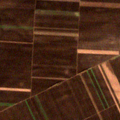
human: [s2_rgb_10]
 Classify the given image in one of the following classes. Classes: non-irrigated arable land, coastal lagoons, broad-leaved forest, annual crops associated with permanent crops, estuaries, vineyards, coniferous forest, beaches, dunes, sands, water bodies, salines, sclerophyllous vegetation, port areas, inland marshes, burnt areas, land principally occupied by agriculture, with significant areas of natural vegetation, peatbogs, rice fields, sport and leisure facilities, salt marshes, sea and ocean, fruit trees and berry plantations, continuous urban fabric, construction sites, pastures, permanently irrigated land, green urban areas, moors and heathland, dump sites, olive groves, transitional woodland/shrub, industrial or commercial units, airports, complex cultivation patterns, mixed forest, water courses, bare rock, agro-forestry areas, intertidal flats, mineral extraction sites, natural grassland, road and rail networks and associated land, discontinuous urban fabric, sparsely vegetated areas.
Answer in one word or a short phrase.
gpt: non-irrigated arable land